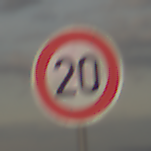
Verkehrszeichen: Geschwindigkeit20
Umgebung: Outdoor, Nature
Tageszeit: SunriseSunset
Wetter: PartlyCloudy
Licht: Natural
Jahreszeit: NotSpecified
Kontrast: LowContrast